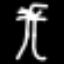
Label: palm tree